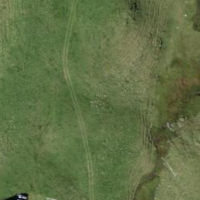
EUNIS habitat code: 23
Species observed at this site:
Veronica aphylla
Gentiana bavarica
Turdus torquatus
Silene acaulis
Bistorta vivipara
Pinguicula alpina
Pinguicula vulgaris
Tenthredo olivacea